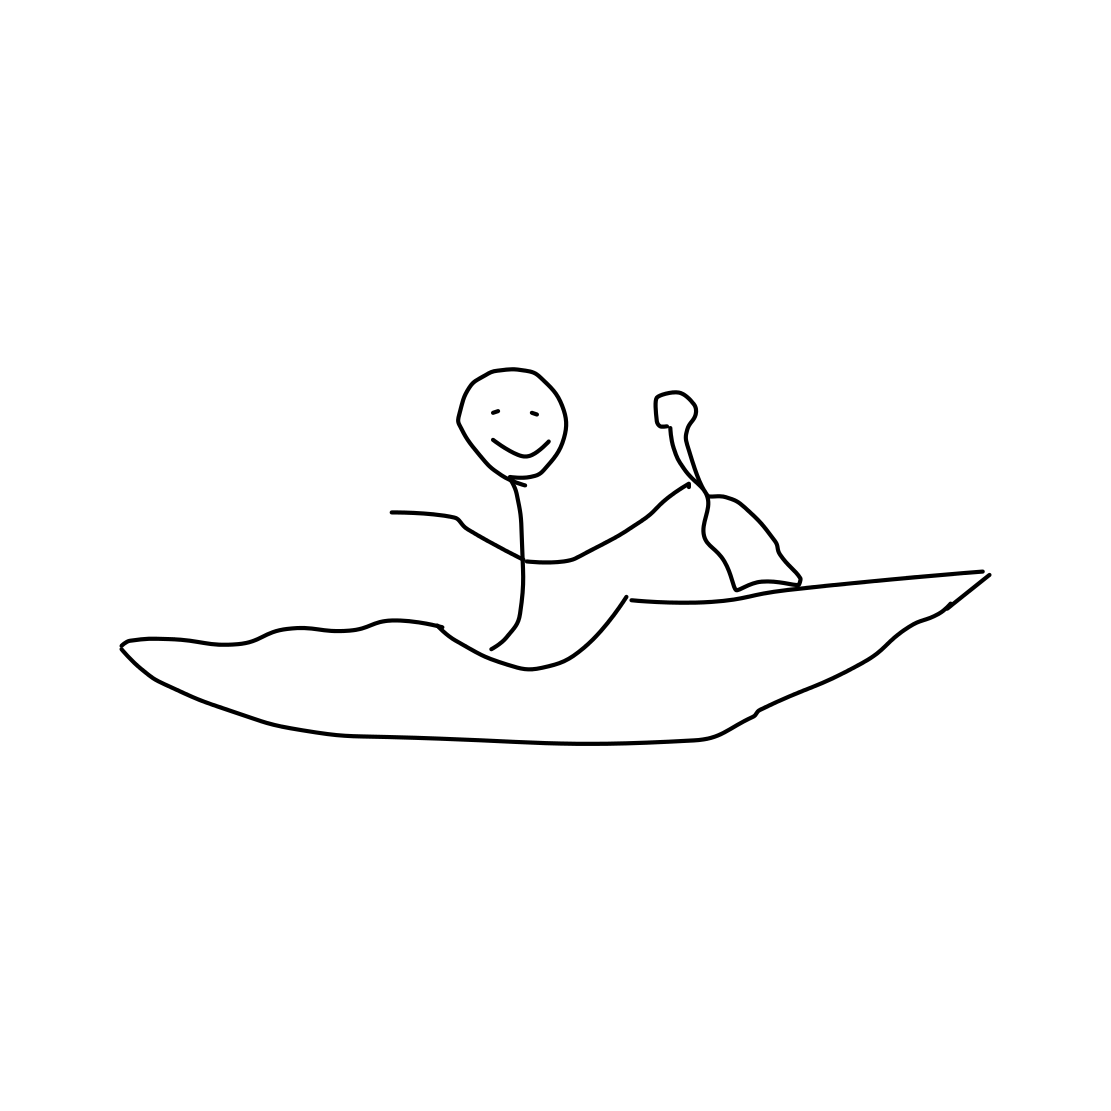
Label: canoe